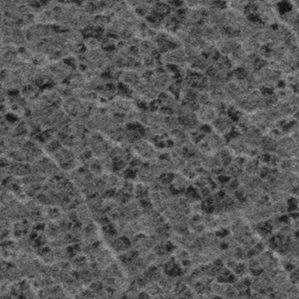
Label: frost